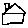
Label: house